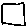
Label: square